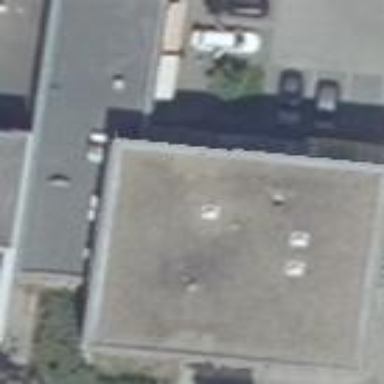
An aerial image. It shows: Commercial building.